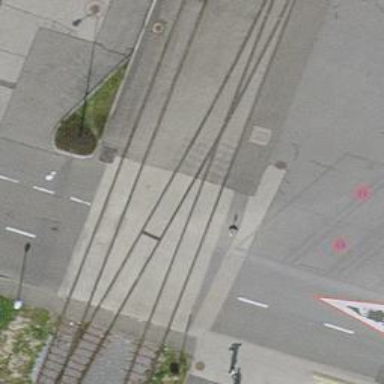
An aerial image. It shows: Single-track railway spur.